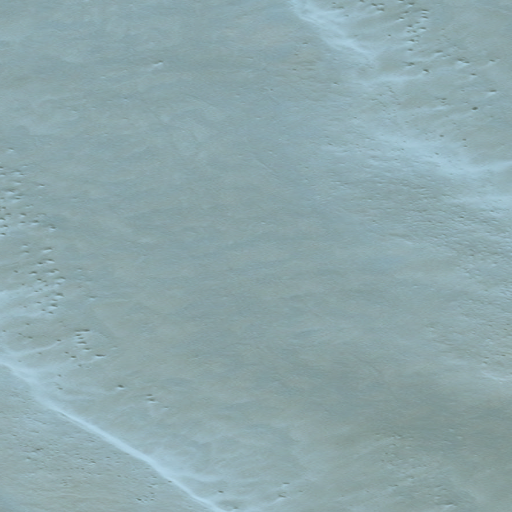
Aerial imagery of mountain in Alaska named Great Kobuk Sand Dunes containing only unknown